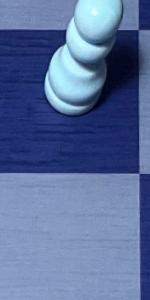
Label: Empty